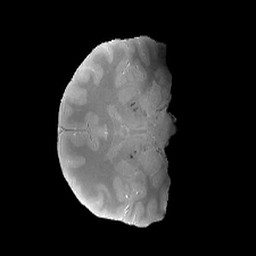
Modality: PDw
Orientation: coronal
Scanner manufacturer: siemens
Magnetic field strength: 6.98 T
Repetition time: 2.34 s
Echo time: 0.00356 s